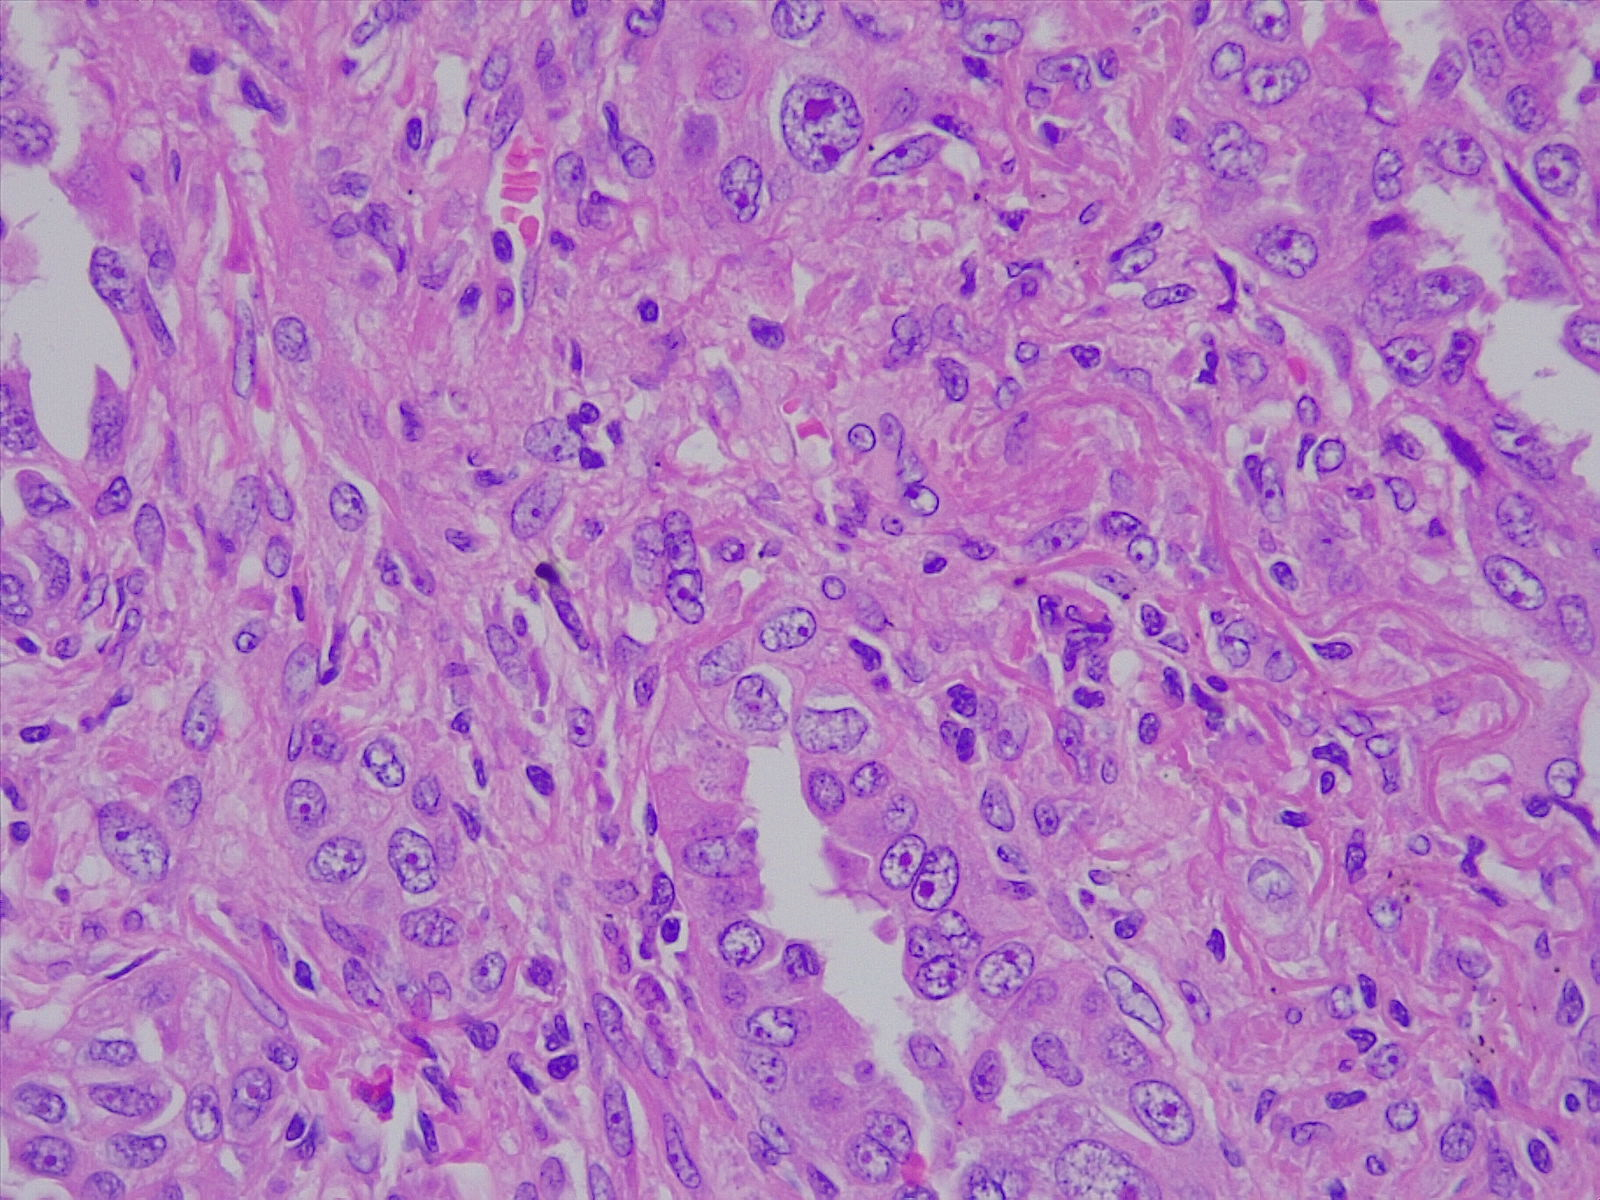
Label: lung adenocarcinoma, moderately differentiated